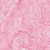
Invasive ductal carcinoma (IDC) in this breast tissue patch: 0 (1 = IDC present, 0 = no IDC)